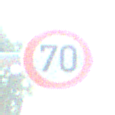
Verkehrszeichen: Geschwindigkeit70
Umgebung: Outdoor, Suburban
Tageszeit: MorningAfternoon
Wetter: Clear
Licht: Natural
Jahreszeit: NotSpecified
Kontrast: HighContrast